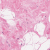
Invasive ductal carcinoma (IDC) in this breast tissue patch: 0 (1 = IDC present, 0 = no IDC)